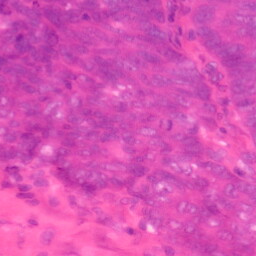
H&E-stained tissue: Colon